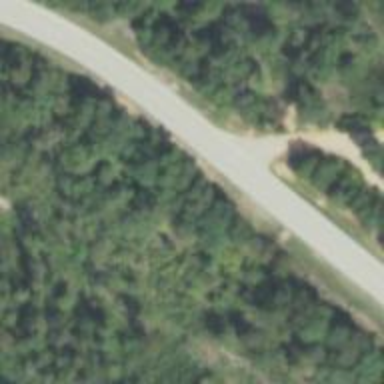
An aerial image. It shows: Unclassified road.